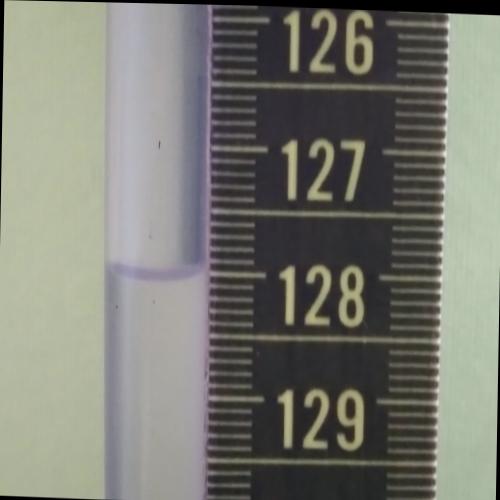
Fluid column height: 128.0 cm